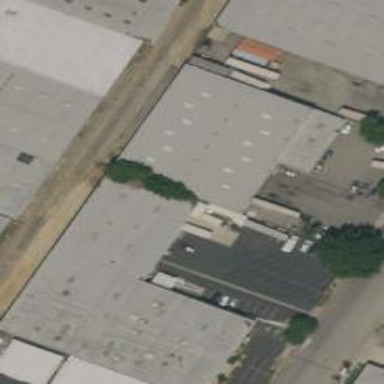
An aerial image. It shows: Warehouse building.